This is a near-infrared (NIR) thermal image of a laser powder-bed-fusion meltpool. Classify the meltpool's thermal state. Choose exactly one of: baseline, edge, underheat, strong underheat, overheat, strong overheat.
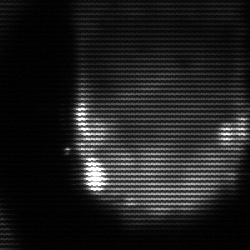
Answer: baseline